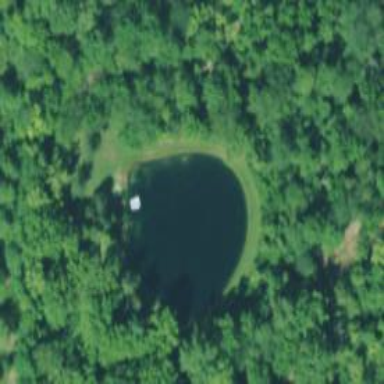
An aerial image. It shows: Pond with natural water.